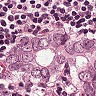
Metastatic tissue present: yes